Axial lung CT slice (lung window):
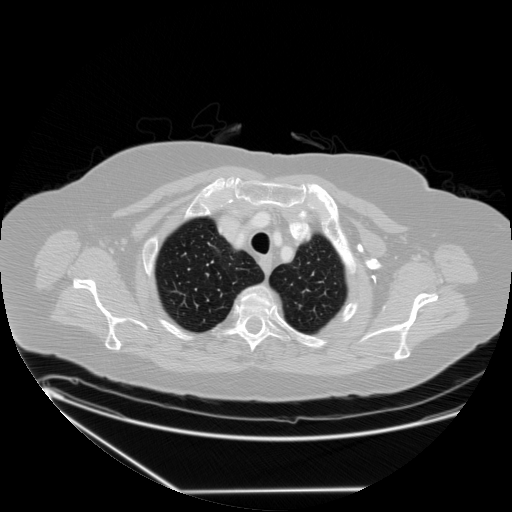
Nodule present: no